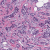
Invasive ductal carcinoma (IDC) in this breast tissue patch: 1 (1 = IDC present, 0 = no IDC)